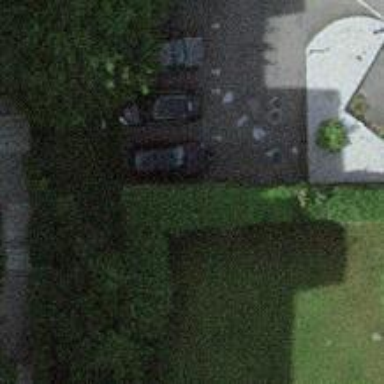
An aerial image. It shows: Parking entrance.